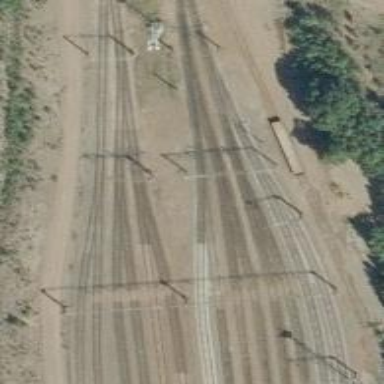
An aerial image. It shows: Railway yard.